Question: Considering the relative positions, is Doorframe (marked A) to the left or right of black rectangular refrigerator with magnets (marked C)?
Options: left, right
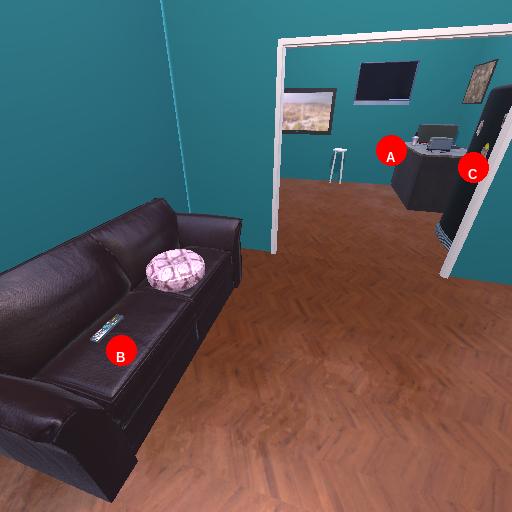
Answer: left